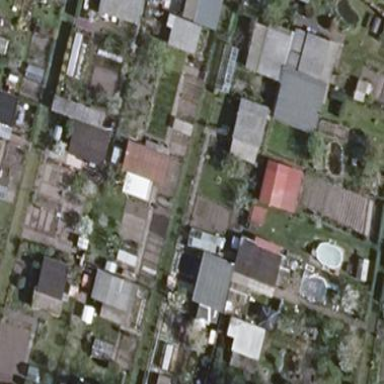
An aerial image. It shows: Plot in the allotments.